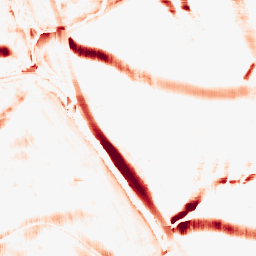
Category: morphological
Decomposition family: morphological_square
Decomposition parameters: operation: opening
size: 20
Upsampling method: quartic
Upsampling parameters: scale: 4
Upsampling scale: 4